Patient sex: M
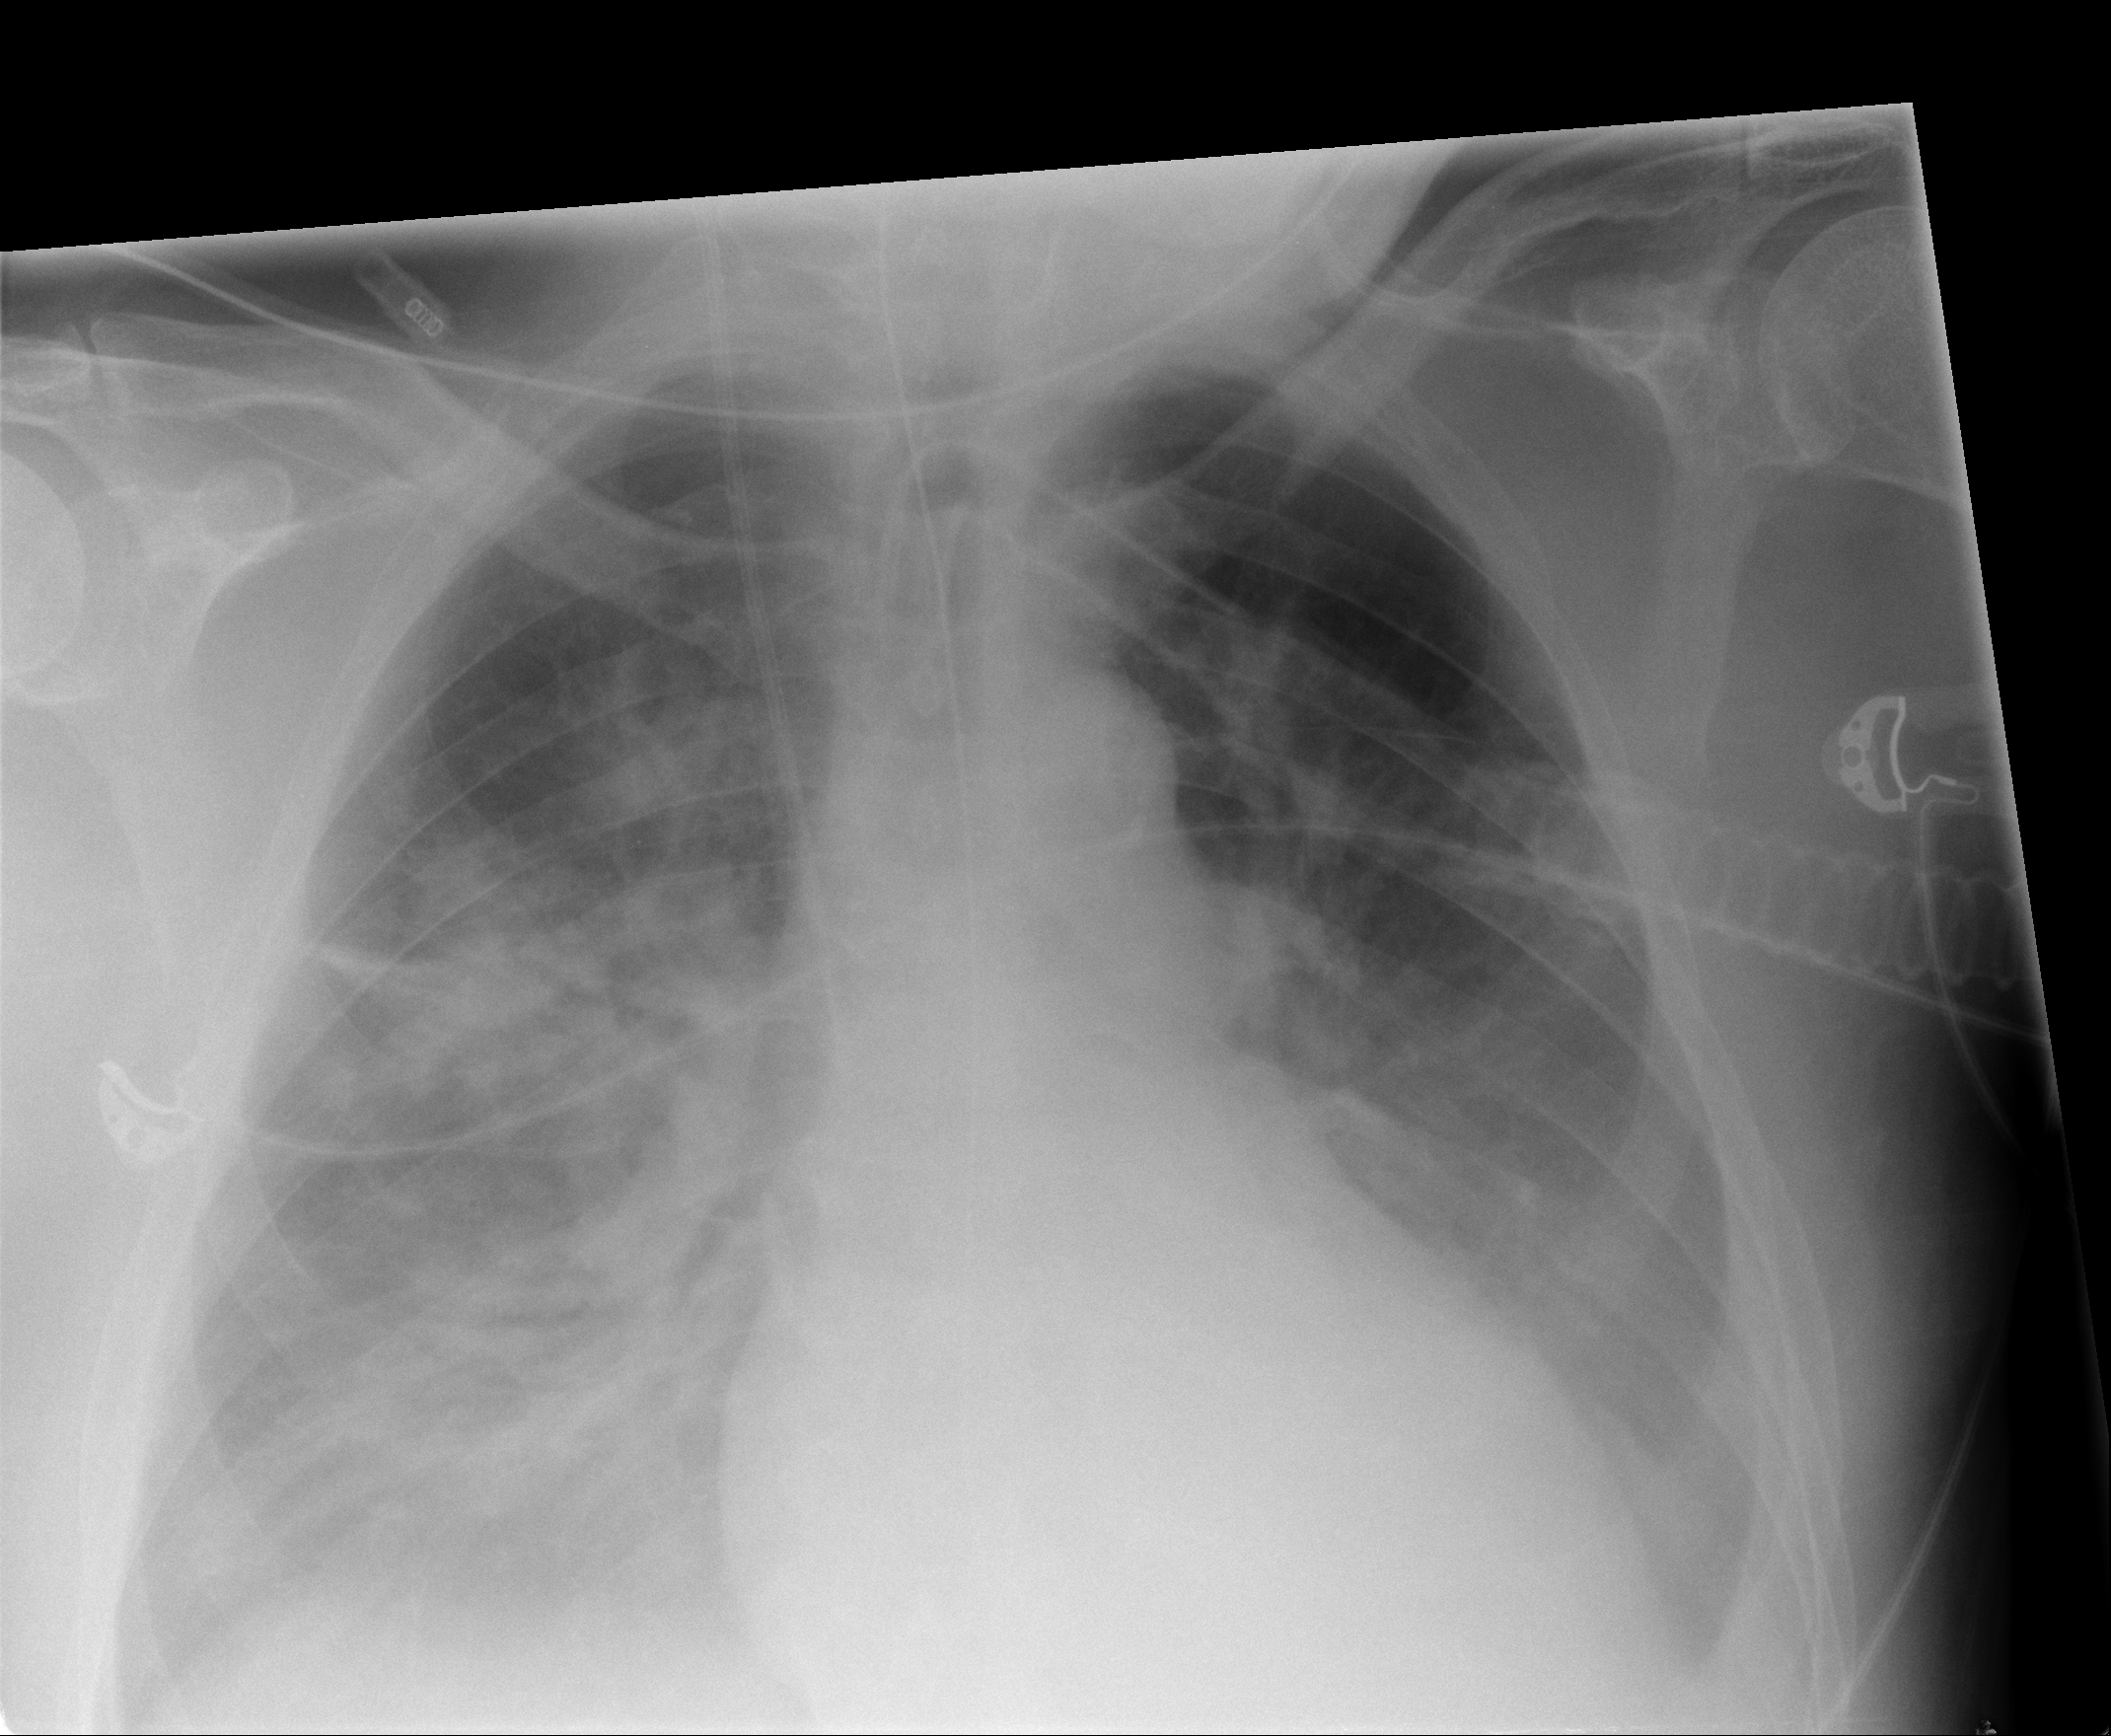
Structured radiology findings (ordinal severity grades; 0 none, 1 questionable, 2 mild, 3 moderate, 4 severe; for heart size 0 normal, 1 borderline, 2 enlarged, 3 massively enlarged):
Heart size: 2
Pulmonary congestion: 3
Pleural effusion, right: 3
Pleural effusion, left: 3
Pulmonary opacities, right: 3
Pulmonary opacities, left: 2
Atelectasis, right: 3
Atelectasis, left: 2